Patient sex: M
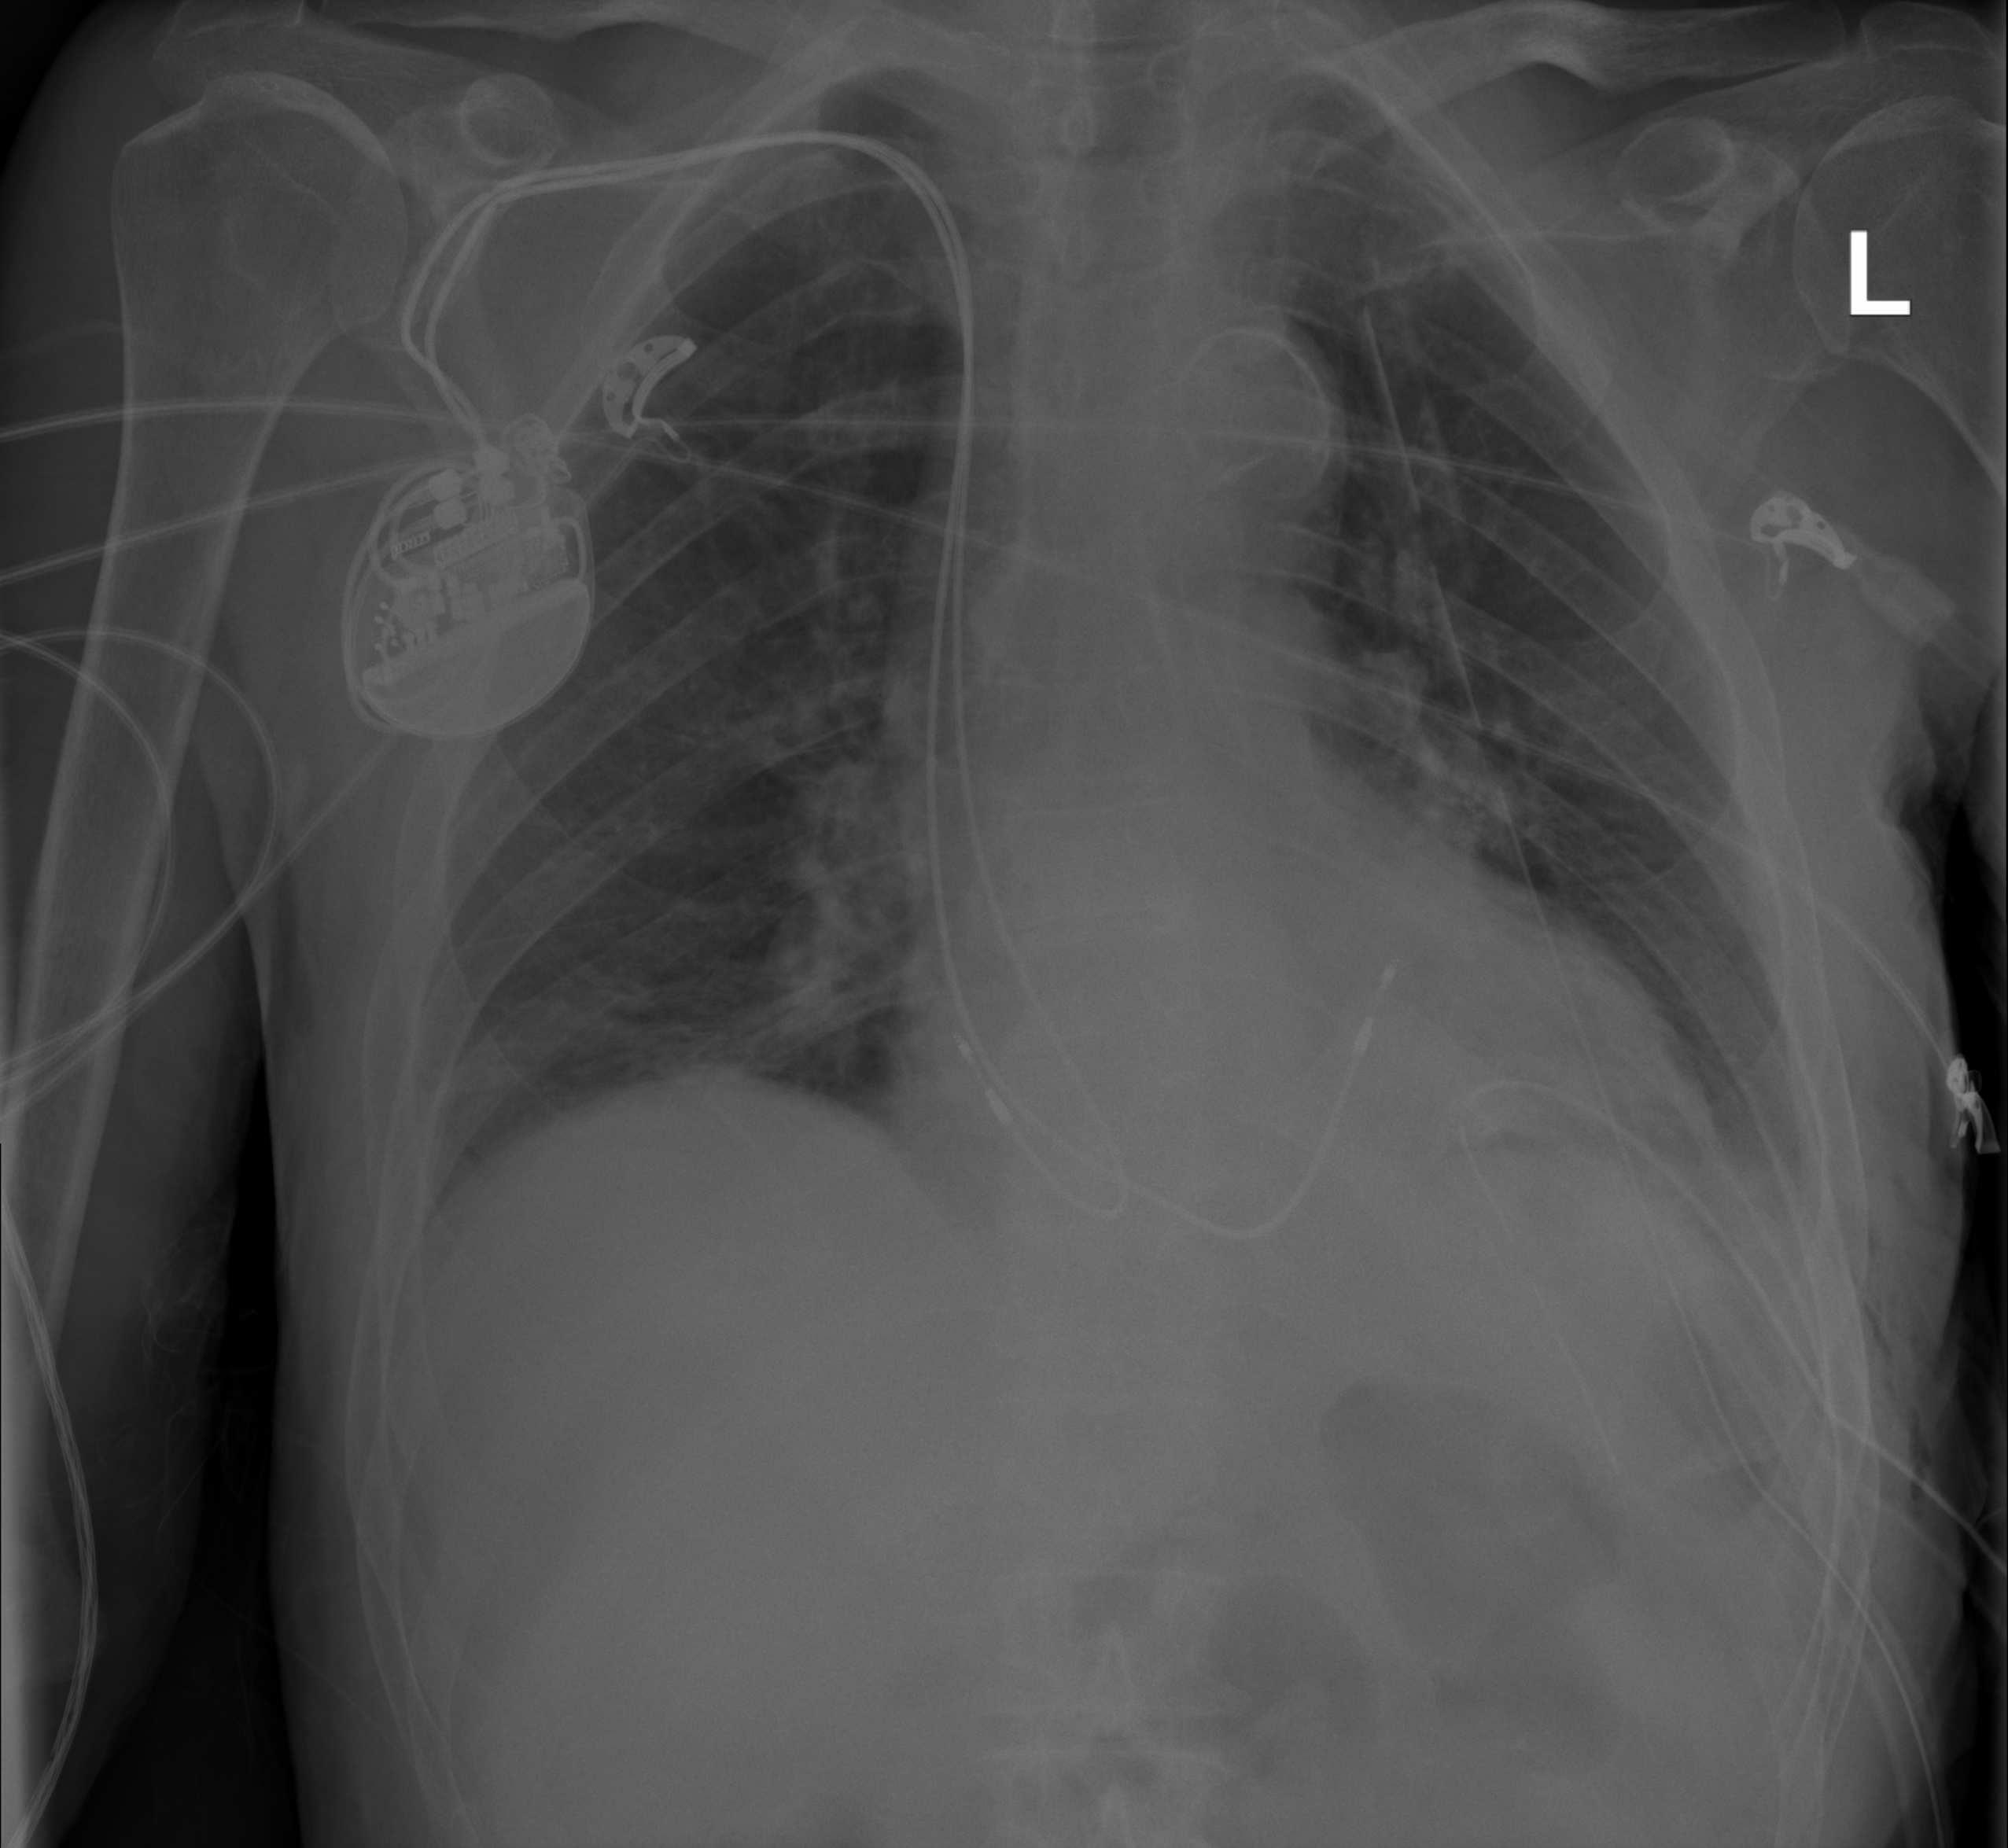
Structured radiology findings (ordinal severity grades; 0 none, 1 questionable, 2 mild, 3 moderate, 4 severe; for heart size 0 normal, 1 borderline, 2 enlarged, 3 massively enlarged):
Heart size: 0
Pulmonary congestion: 0
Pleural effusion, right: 0
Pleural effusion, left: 2
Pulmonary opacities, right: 0
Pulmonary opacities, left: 0
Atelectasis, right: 2
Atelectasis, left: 2